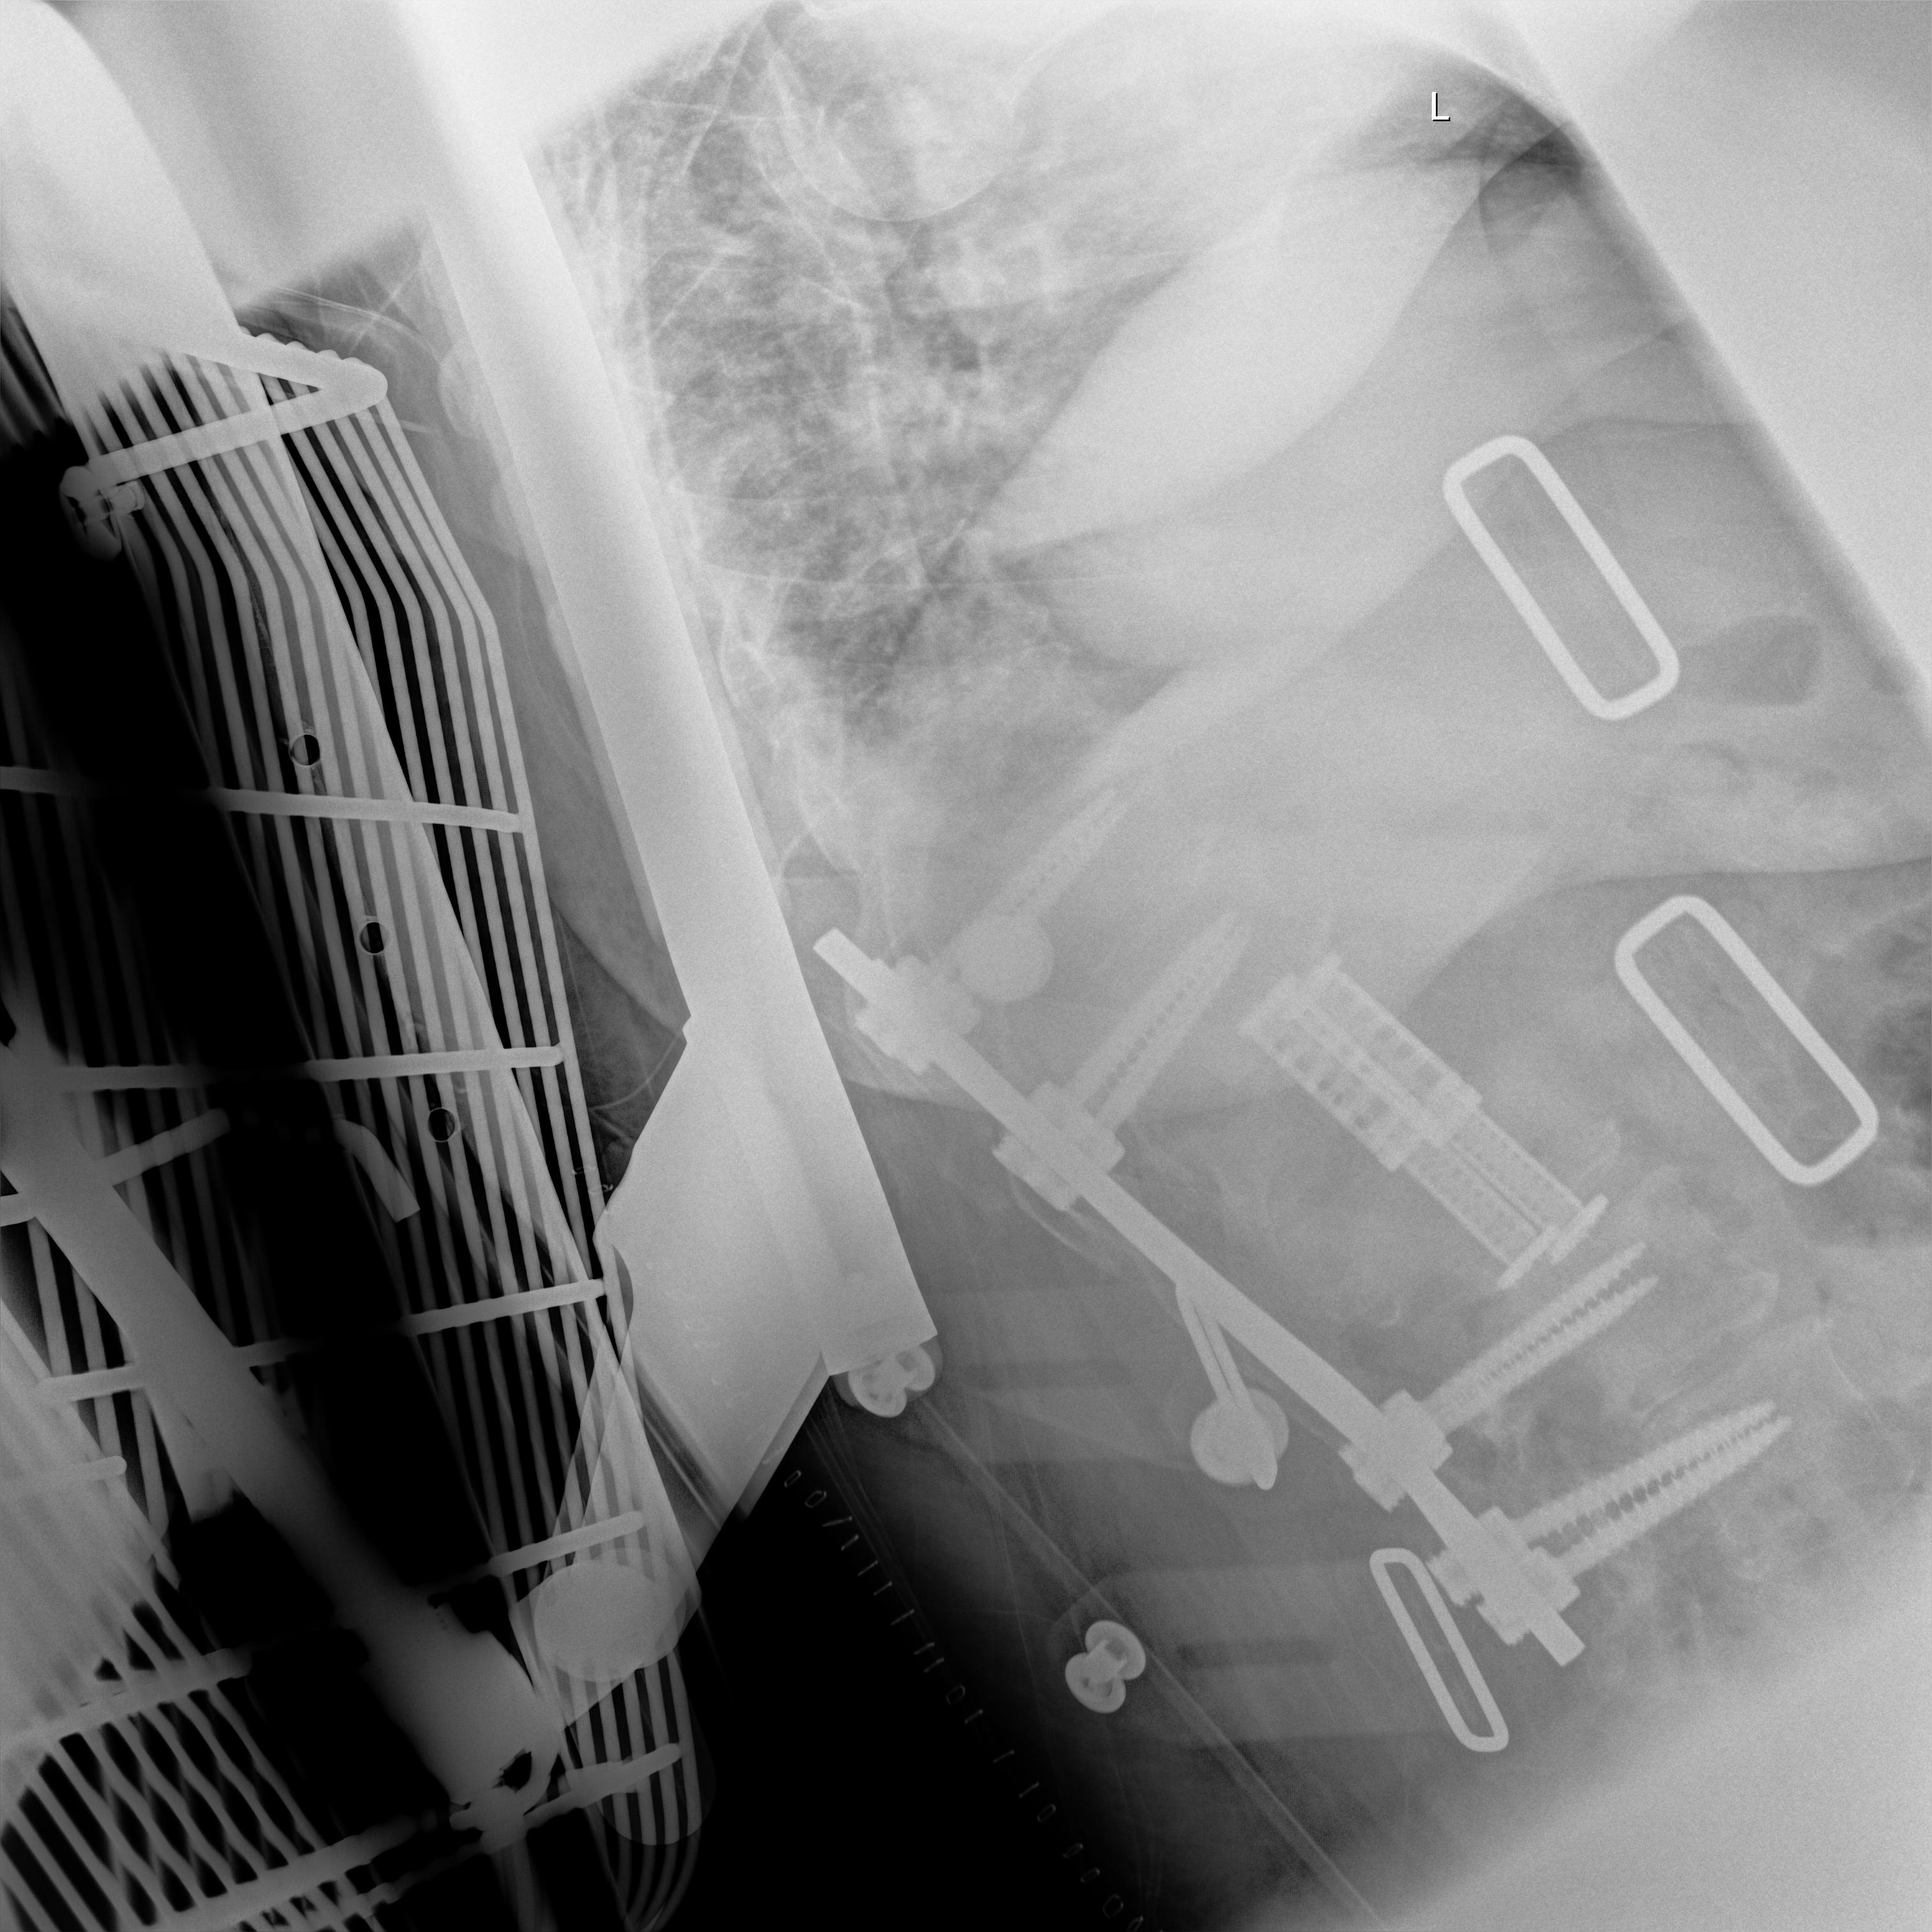
View: LATERAL
Implant manufacturer: nuvasive reline